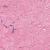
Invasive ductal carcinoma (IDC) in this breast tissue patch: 0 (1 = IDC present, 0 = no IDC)